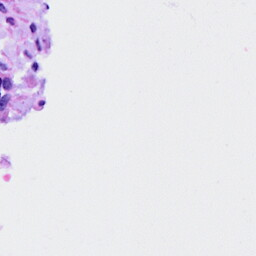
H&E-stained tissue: Ovarian